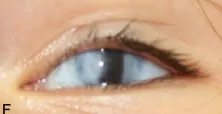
Pre- and postoperative stages of penetrating keratoplasty (PK) of the presenting case. After 3 years, both eyes (E, F) showed a clear corneal transplant in the center.
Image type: medical_photograph (oral_photograph)